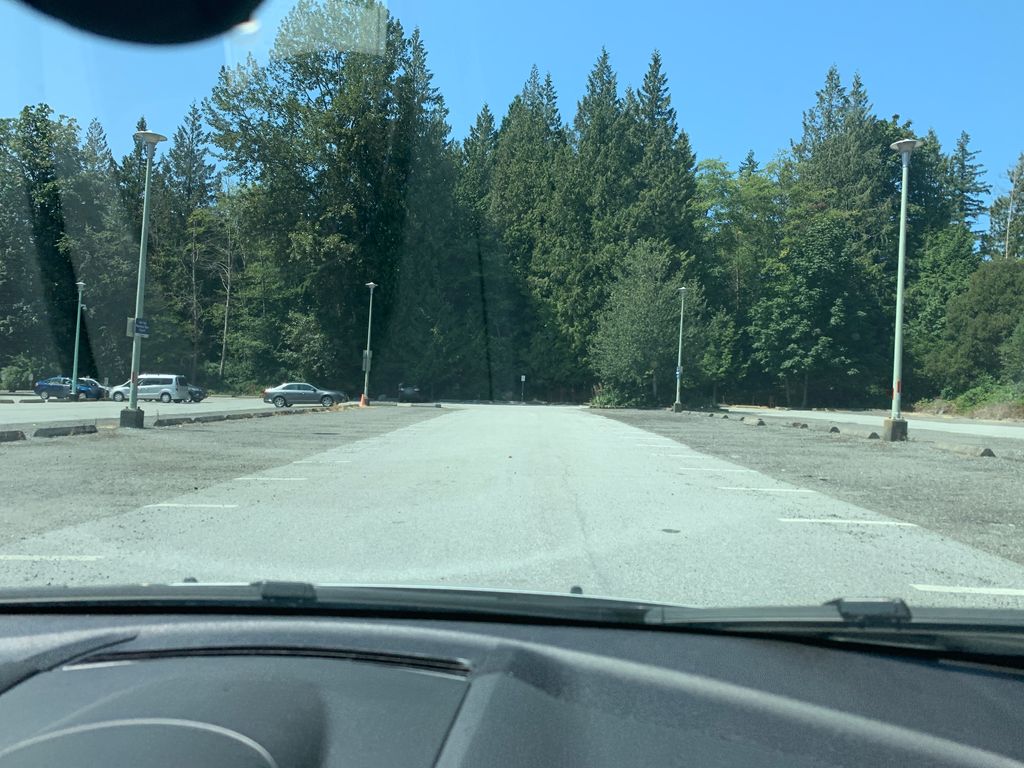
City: vancouver